Current action and preconditions to check: path_clear

Your task: For each precondition in the list above, predict whether it will hold at this action.

Consider the current scene as observed from the mobile robot's camera, and analyze the predicted future states of all dynamic agents (e.g., people, animals, vehicles, or any moving entities) within the NEXT SECOND.

IMPORTANT: Only answer "very likely" if you are absolutely certain—based on strong, clear evidence—that a dynamic agent will violate the precondition in the predicted future state. Do NOT answer "very likely" for unlikely, ambiguous, or low-probability risks.

Ask yourself for each precondition: Is there a high probability, with clear and convincing evidence, that the predicted future states of any dynamic agent will interfere with the predicted future state of the currently executing action within the NEXT SECOND, causing that precondition to fail?

Assess the risk level based on these predictions. Use "likely" or "very likely" if motions create a clear risk of interference.

Use "neutral" or "improbable" if agents are nearby but their predicted paths are clearly diverging or non-conflicting.

Failure Risk Categories: "very improbable", "improbable", "neutral", "likely", "very likely"

Answer Format: Output ONLY the probability_of_failure value from these categories: "very improbable", "improbable", "neutral", "likely", "very likely"

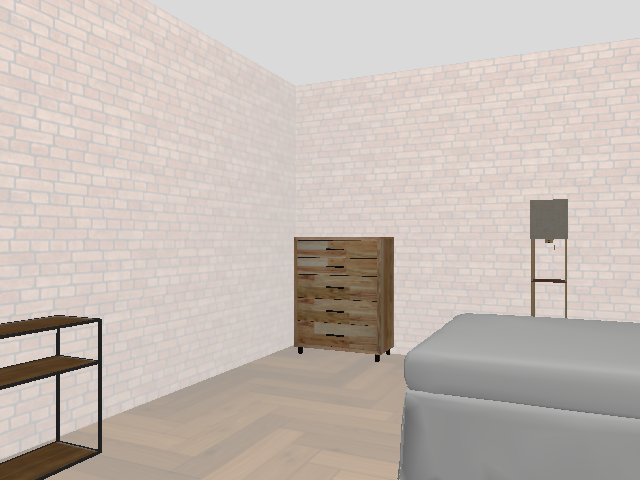

Answer: very improbable